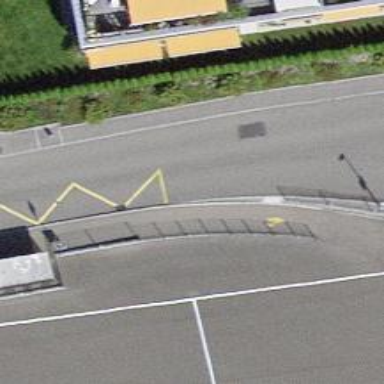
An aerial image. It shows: Public transport stop position.